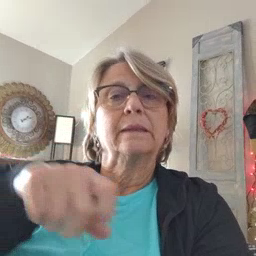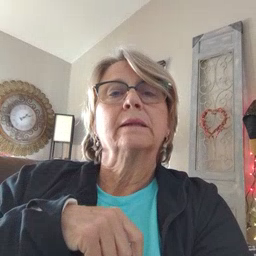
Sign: yes